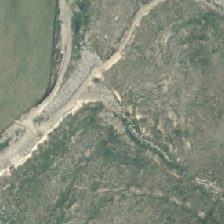
Land cover: harvested_forest